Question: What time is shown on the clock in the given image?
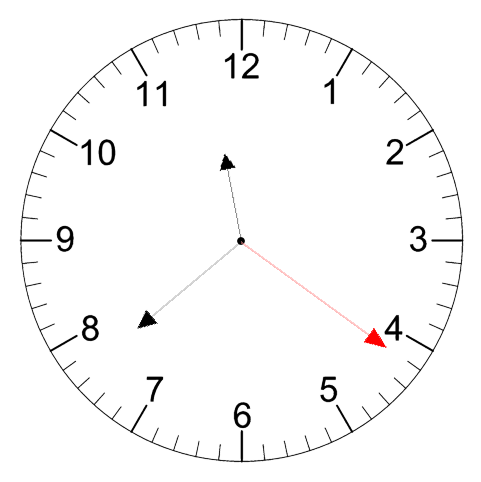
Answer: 11:38:21